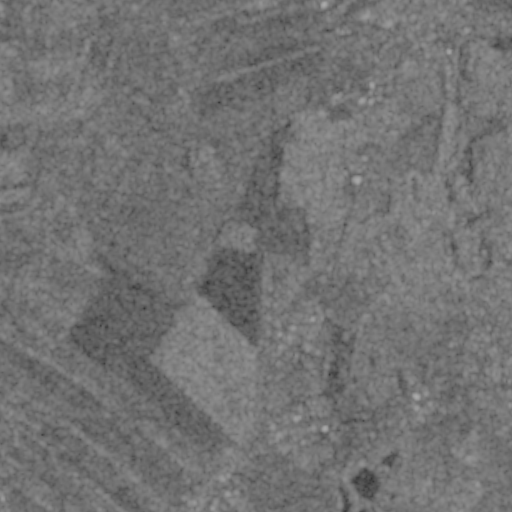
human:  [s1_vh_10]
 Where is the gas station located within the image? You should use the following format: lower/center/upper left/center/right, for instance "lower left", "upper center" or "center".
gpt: The gas station is located in the lower center of the image.
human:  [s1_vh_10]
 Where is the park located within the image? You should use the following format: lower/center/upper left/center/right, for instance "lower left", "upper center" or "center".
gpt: The park is located in the upper right of the image.
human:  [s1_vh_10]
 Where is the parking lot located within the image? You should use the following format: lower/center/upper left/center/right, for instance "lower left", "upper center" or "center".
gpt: The parking lot is located in the upper right of the image.
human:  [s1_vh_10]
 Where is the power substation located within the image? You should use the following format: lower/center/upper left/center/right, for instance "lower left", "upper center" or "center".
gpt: The power substation is located in the lower right of the image.
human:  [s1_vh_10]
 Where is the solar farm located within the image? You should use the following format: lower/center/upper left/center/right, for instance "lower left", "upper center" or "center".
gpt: The solar farm is located in the lower center of the image.
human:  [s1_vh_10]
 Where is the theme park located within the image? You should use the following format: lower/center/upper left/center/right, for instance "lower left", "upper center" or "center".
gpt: The theme park is located in the upper right of the image.
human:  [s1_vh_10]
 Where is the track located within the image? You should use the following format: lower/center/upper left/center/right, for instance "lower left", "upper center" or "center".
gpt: There is no track in the image.

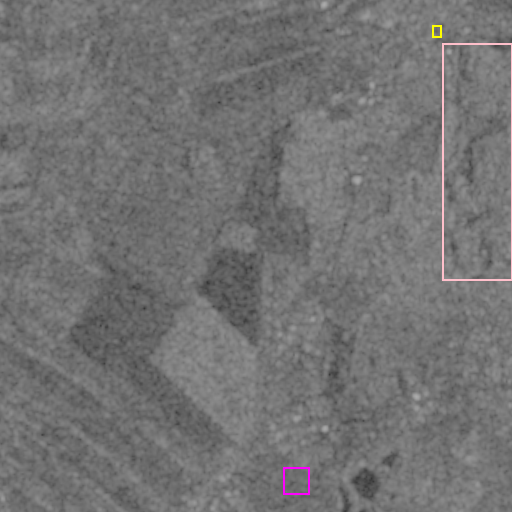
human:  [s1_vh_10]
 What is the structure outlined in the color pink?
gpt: The structure outlined in pink is a park.
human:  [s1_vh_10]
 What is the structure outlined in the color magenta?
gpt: The structure outlined in magenta is a solar farm.
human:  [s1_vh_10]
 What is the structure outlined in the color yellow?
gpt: The structure outlined in yellow is a theme park.
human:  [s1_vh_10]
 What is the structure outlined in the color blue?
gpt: There is no blue outline.